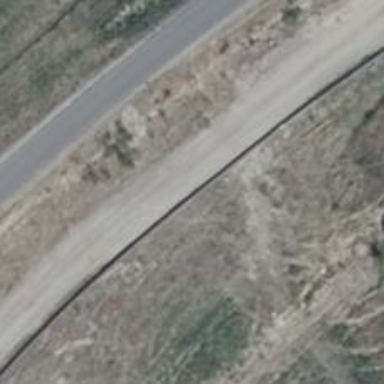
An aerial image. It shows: Grassy track with grade 5 track type.